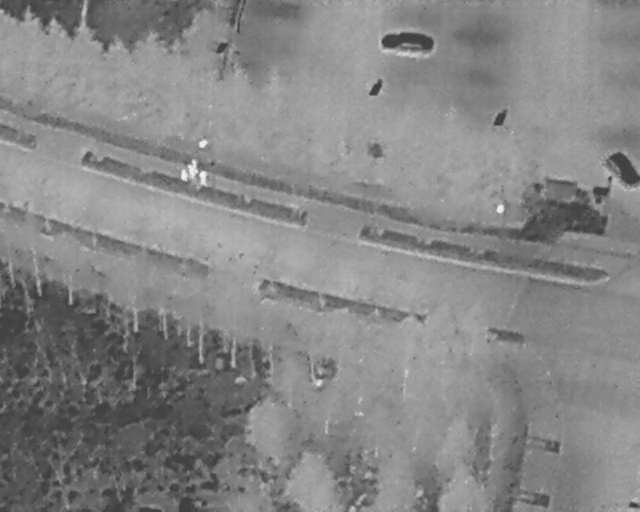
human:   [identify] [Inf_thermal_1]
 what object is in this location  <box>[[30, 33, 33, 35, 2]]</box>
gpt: <ref>1 medium person at the center</ref>

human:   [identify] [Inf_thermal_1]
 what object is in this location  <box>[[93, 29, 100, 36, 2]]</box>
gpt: <ref>1 medium car at the right</ref>

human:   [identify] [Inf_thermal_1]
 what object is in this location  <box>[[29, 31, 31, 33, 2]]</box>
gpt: <ref>1 small person at the center</ref>

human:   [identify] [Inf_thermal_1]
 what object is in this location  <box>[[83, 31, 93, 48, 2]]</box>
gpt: <ref>1 large car at the right</ref>